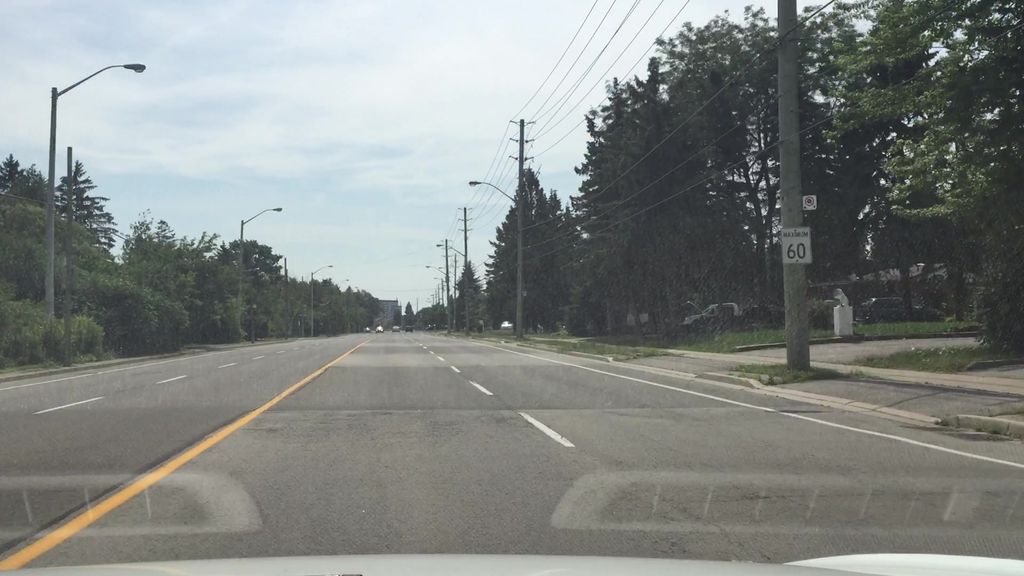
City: toronto